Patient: sex M, age 65
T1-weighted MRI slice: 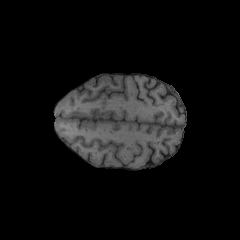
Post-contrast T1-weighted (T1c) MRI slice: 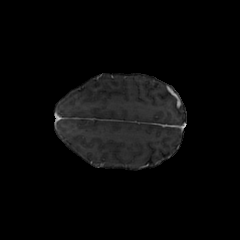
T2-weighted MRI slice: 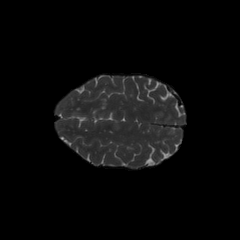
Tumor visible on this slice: no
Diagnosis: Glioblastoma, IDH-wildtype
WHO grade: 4